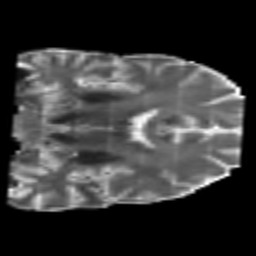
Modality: T2w
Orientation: coronal
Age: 30
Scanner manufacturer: philips
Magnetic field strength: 3 T
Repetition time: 8.569 s
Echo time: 0.1273 s